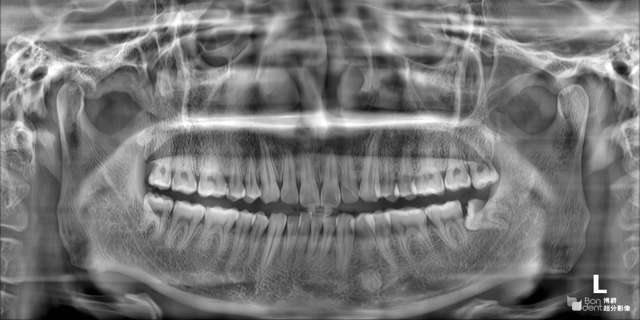
adult